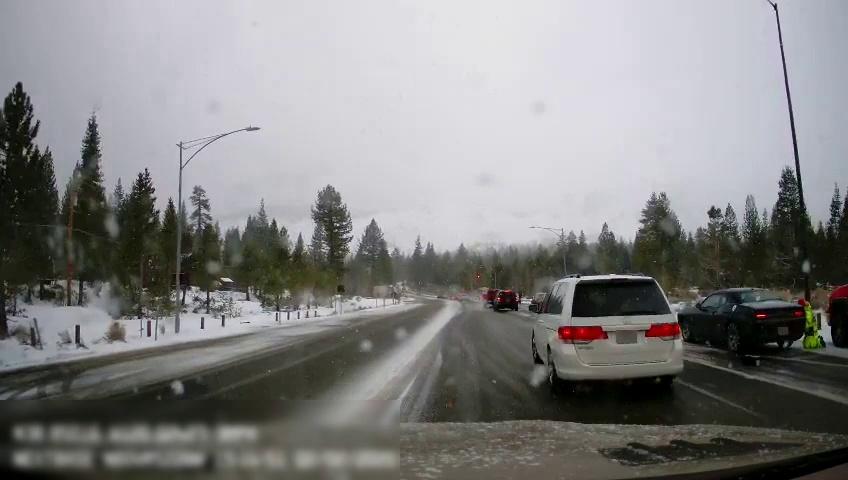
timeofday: Day
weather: Snowy
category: Drivable Space
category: Vehicles | Van
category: Vehicles | Truck
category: Pedestrians
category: Vehicles | Car
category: Vehicles | SUV
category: Vehicles | Car
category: Vehicles | Truck
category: Lanes | Current Lane
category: Lanes | Alternate Lane
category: Lanes | Alternate Lane